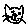
Label: cat